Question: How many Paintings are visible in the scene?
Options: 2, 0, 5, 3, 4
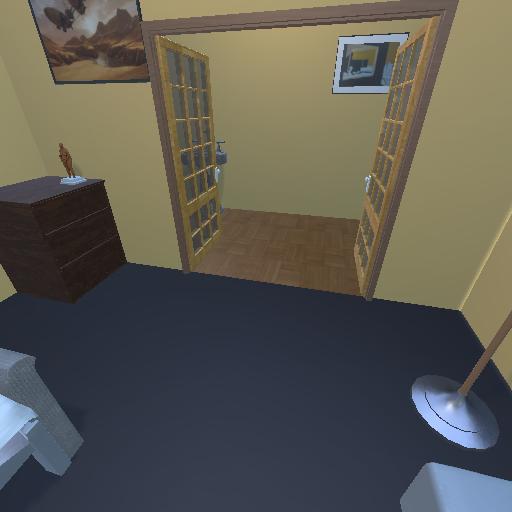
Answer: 2